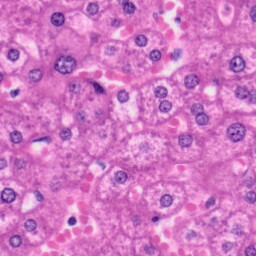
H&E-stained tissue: Liver